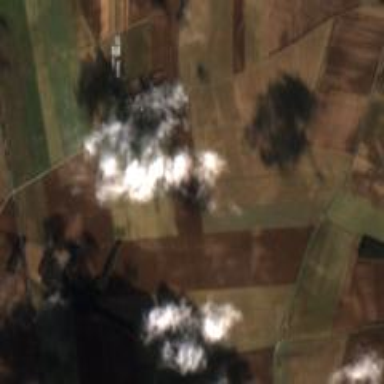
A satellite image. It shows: Farmland with wheat crops growing.